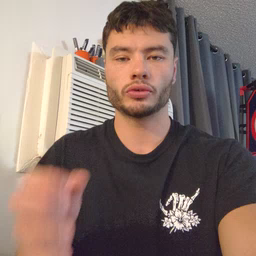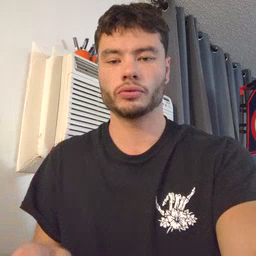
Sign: that